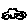
Label: car